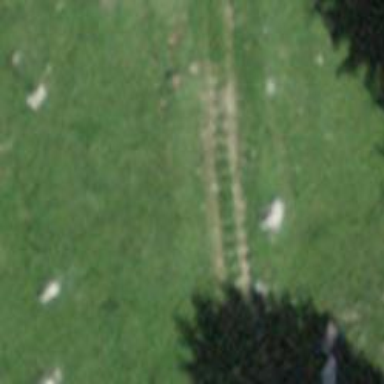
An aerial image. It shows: Track with grade 5 tracktype.